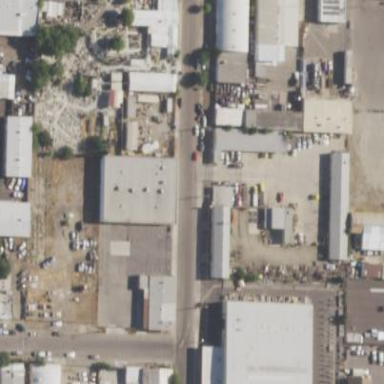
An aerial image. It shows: Commercial area.